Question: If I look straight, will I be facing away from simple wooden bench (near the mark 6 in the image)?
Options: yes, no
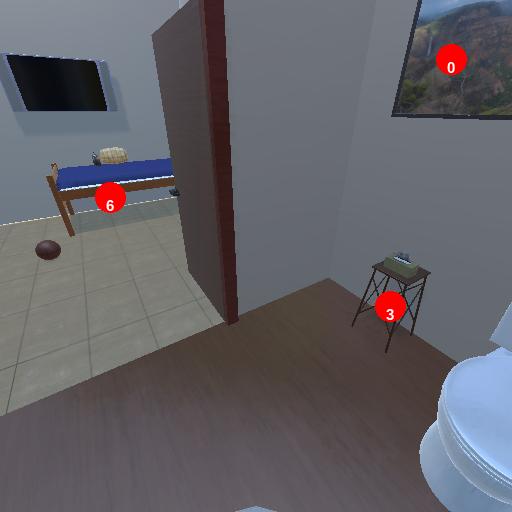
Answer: yes